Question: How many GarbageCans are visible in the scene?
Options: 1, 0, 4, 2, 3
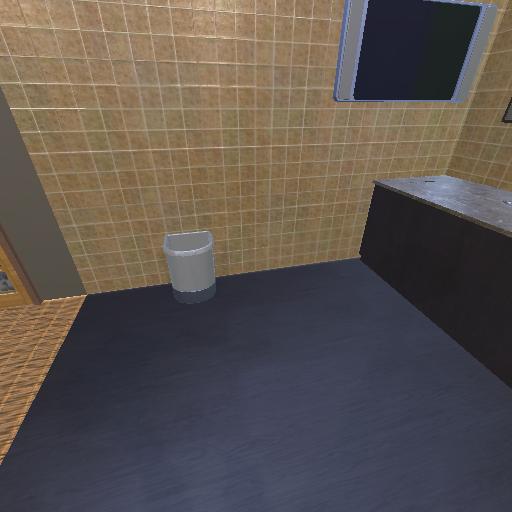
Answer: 1